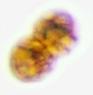
Label: Margalefidinium